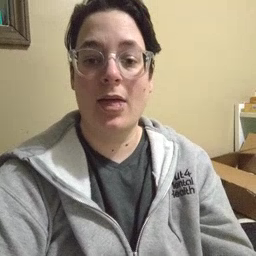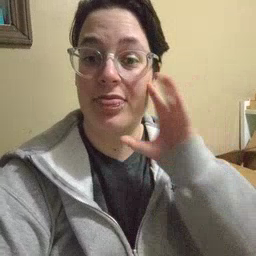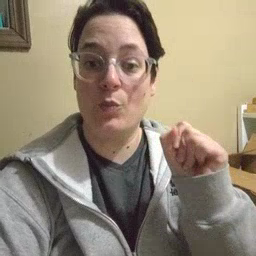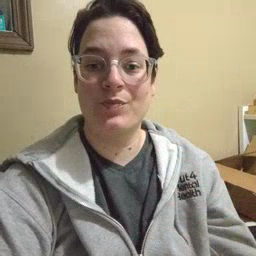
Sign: loud